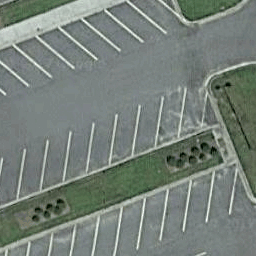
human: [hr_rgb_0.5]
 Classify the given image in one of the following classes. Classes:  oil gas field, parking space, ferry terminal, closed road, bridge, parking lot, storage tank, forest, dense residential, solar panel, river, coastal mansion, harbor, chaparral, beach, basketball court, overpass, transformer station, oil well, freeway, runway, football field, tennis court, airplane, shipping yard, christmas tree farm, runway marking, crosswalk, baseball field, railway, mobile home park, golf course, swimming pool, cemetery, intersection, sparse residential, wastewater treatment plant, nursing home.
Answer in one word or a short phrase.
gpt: parking space